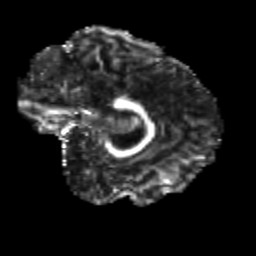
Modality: FA
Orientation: sagittal
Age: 20
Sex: male
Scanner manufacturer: siemens
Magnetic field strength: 3 T
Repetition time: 3.5 s
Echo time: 0.104 s